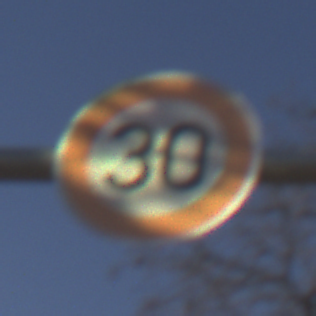
Verkehrszeichen: Geschwindigkeit30
Umgebung: Outdoor, Nature
Tageszeit: SunriseSunset
Wetter: Clear
Licht: Natural
Jahreszeit: NotSpecified
Kontrast: HighContrast